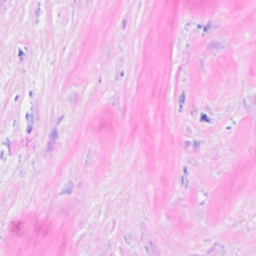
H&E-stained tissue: Breast